Question: I need to implement custom paging appearance which should looks something like this:

My main question is what approach is better:
extend from Ext.toolbar.Paging and try to change it appearance or create my own view which will have reference to store and will trigger all actions according to user clicks on this view.
I definitelly know that I can go with 2nd approach but I also wondering if it is possible to change default paging toolbar to fit desired appearance
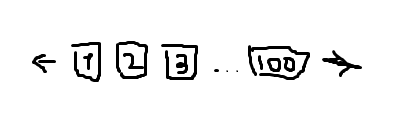
Answer: Finally I've found that the most natural way of doing this is to create plugin for original Paging class, this plugin changes appearance (hide unaccessary elements and add new buttons)